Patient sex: F
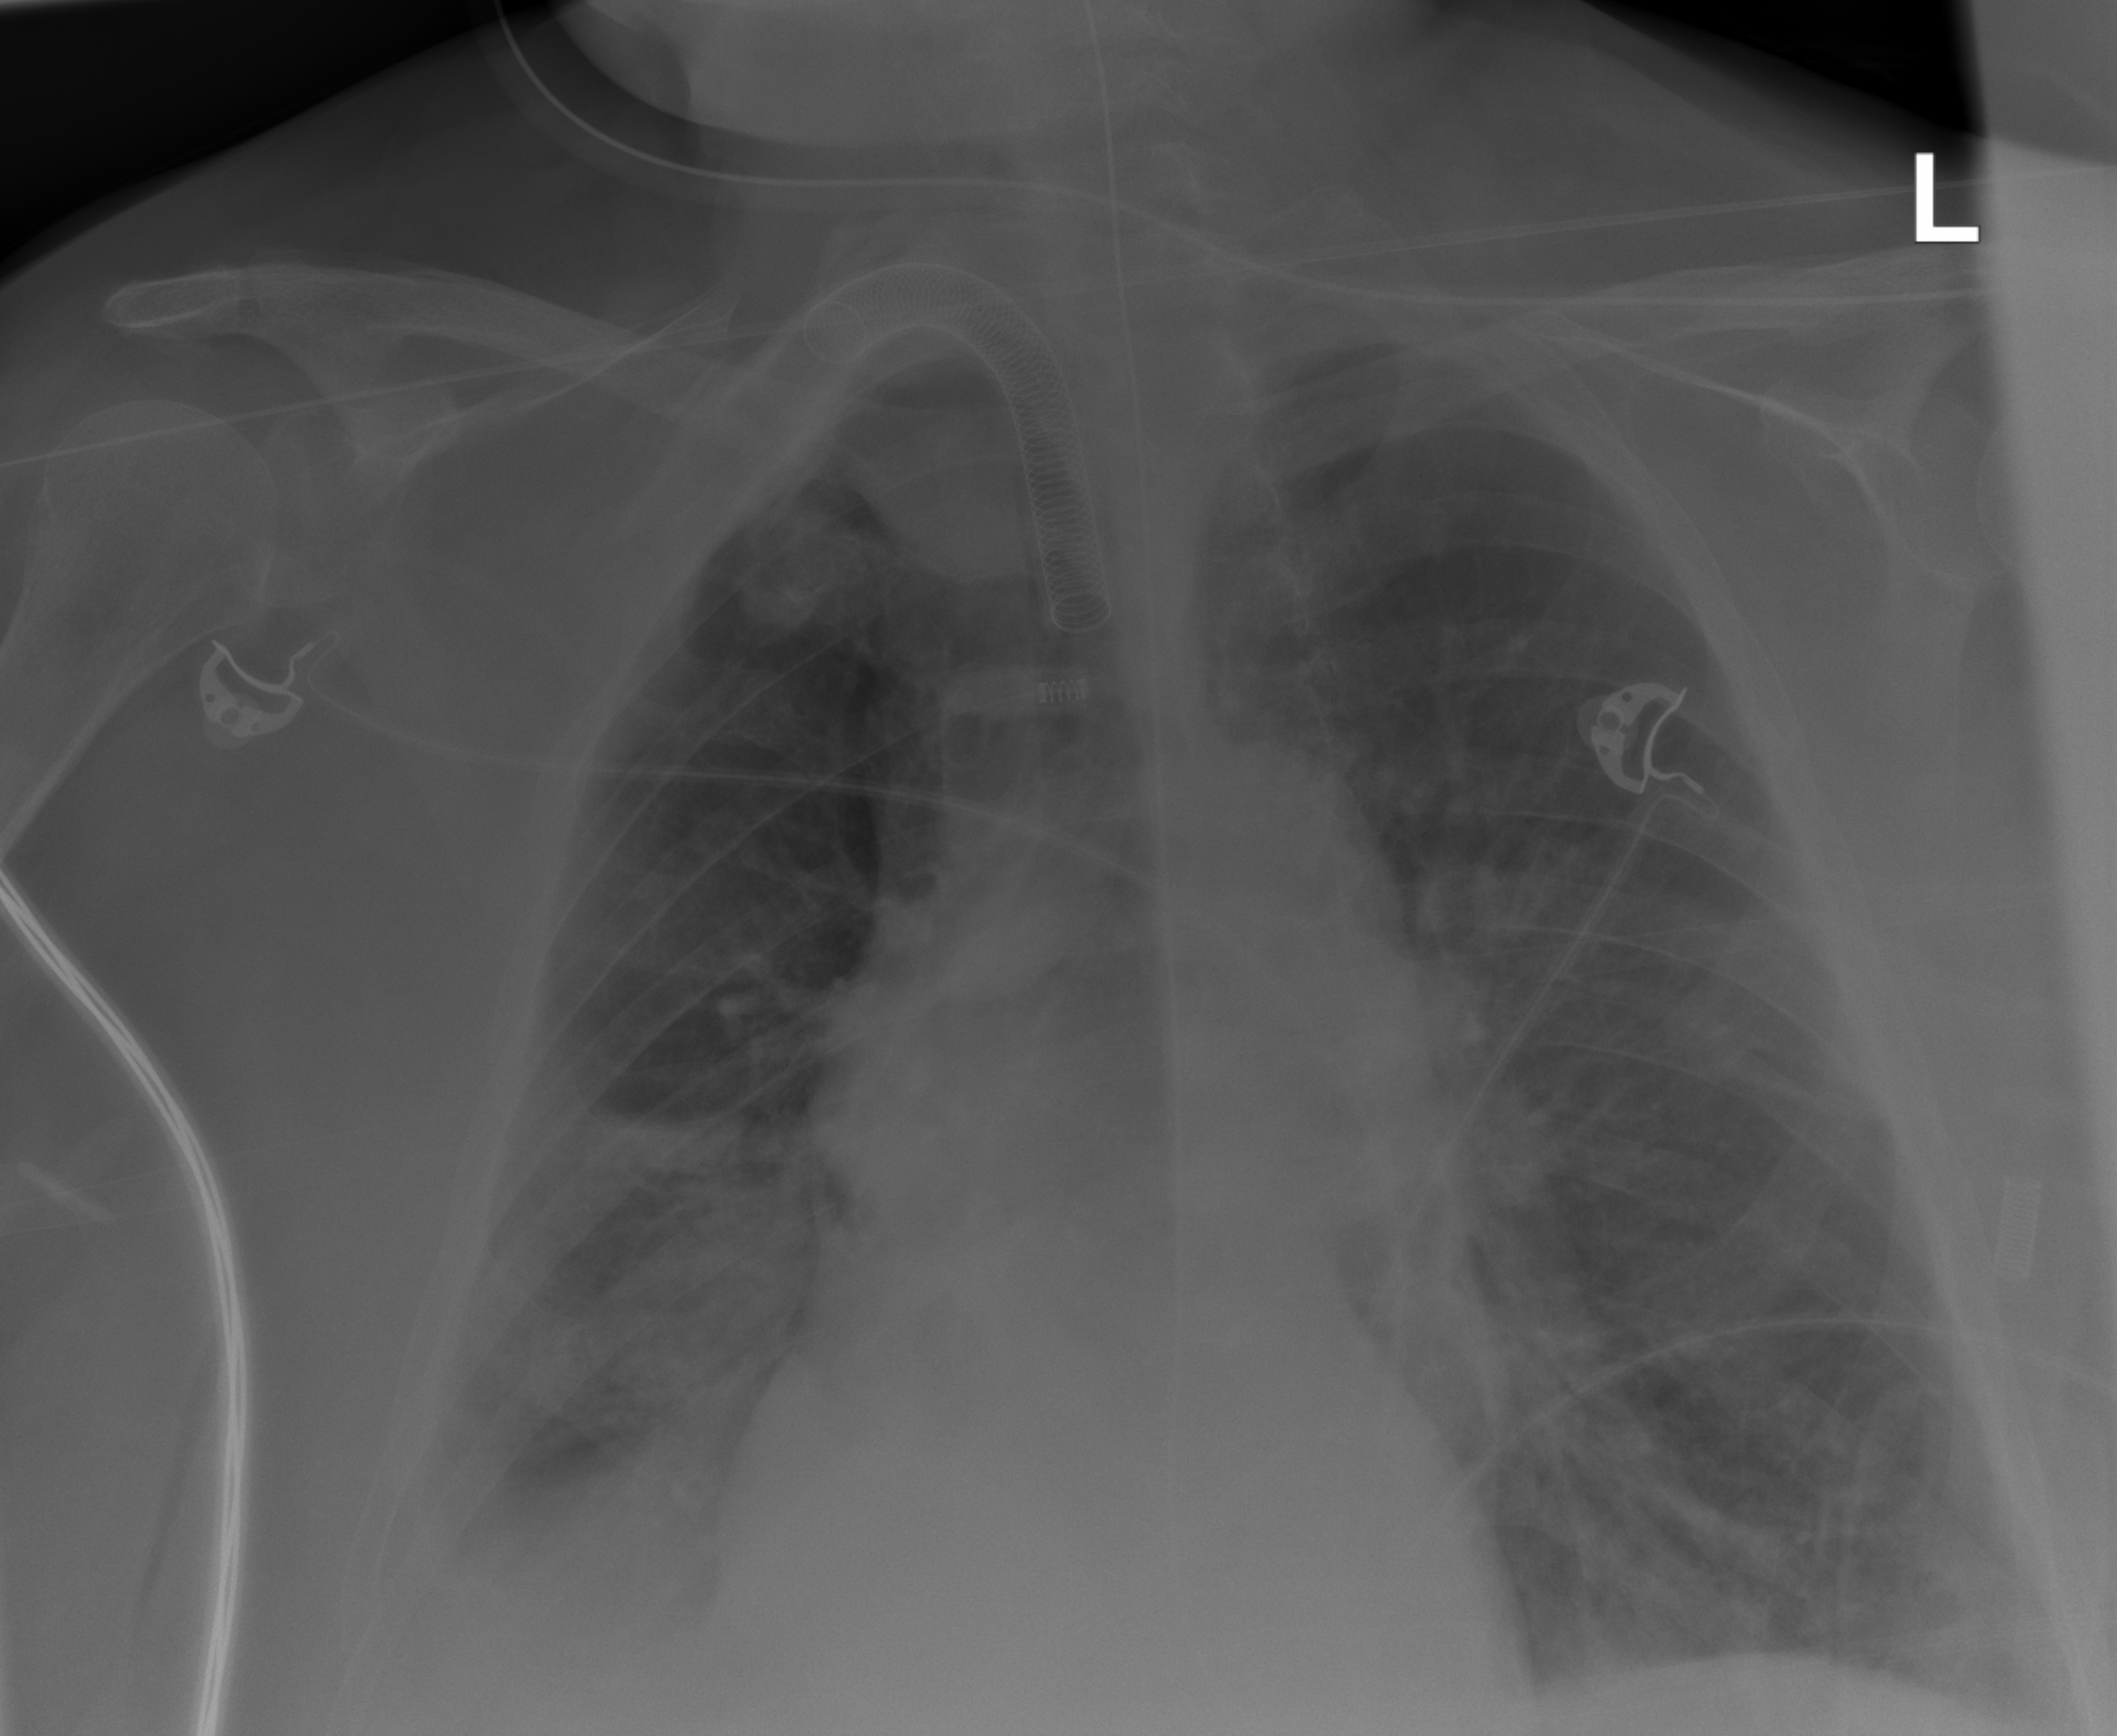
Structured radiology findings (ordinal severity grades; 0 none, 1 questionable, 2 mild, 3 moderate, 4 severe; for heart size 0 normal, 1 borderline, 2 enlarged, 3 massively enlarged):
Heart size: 2
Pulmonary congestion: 2
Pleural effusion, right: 3
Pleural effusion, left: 0
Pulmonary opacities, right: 3
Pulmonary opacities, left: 2
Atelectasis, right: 2
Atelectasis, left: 2